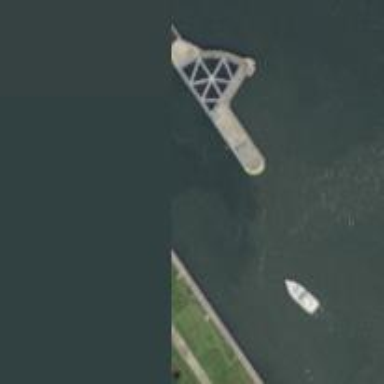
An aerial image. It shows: Lock gate along waterway.